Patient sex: M
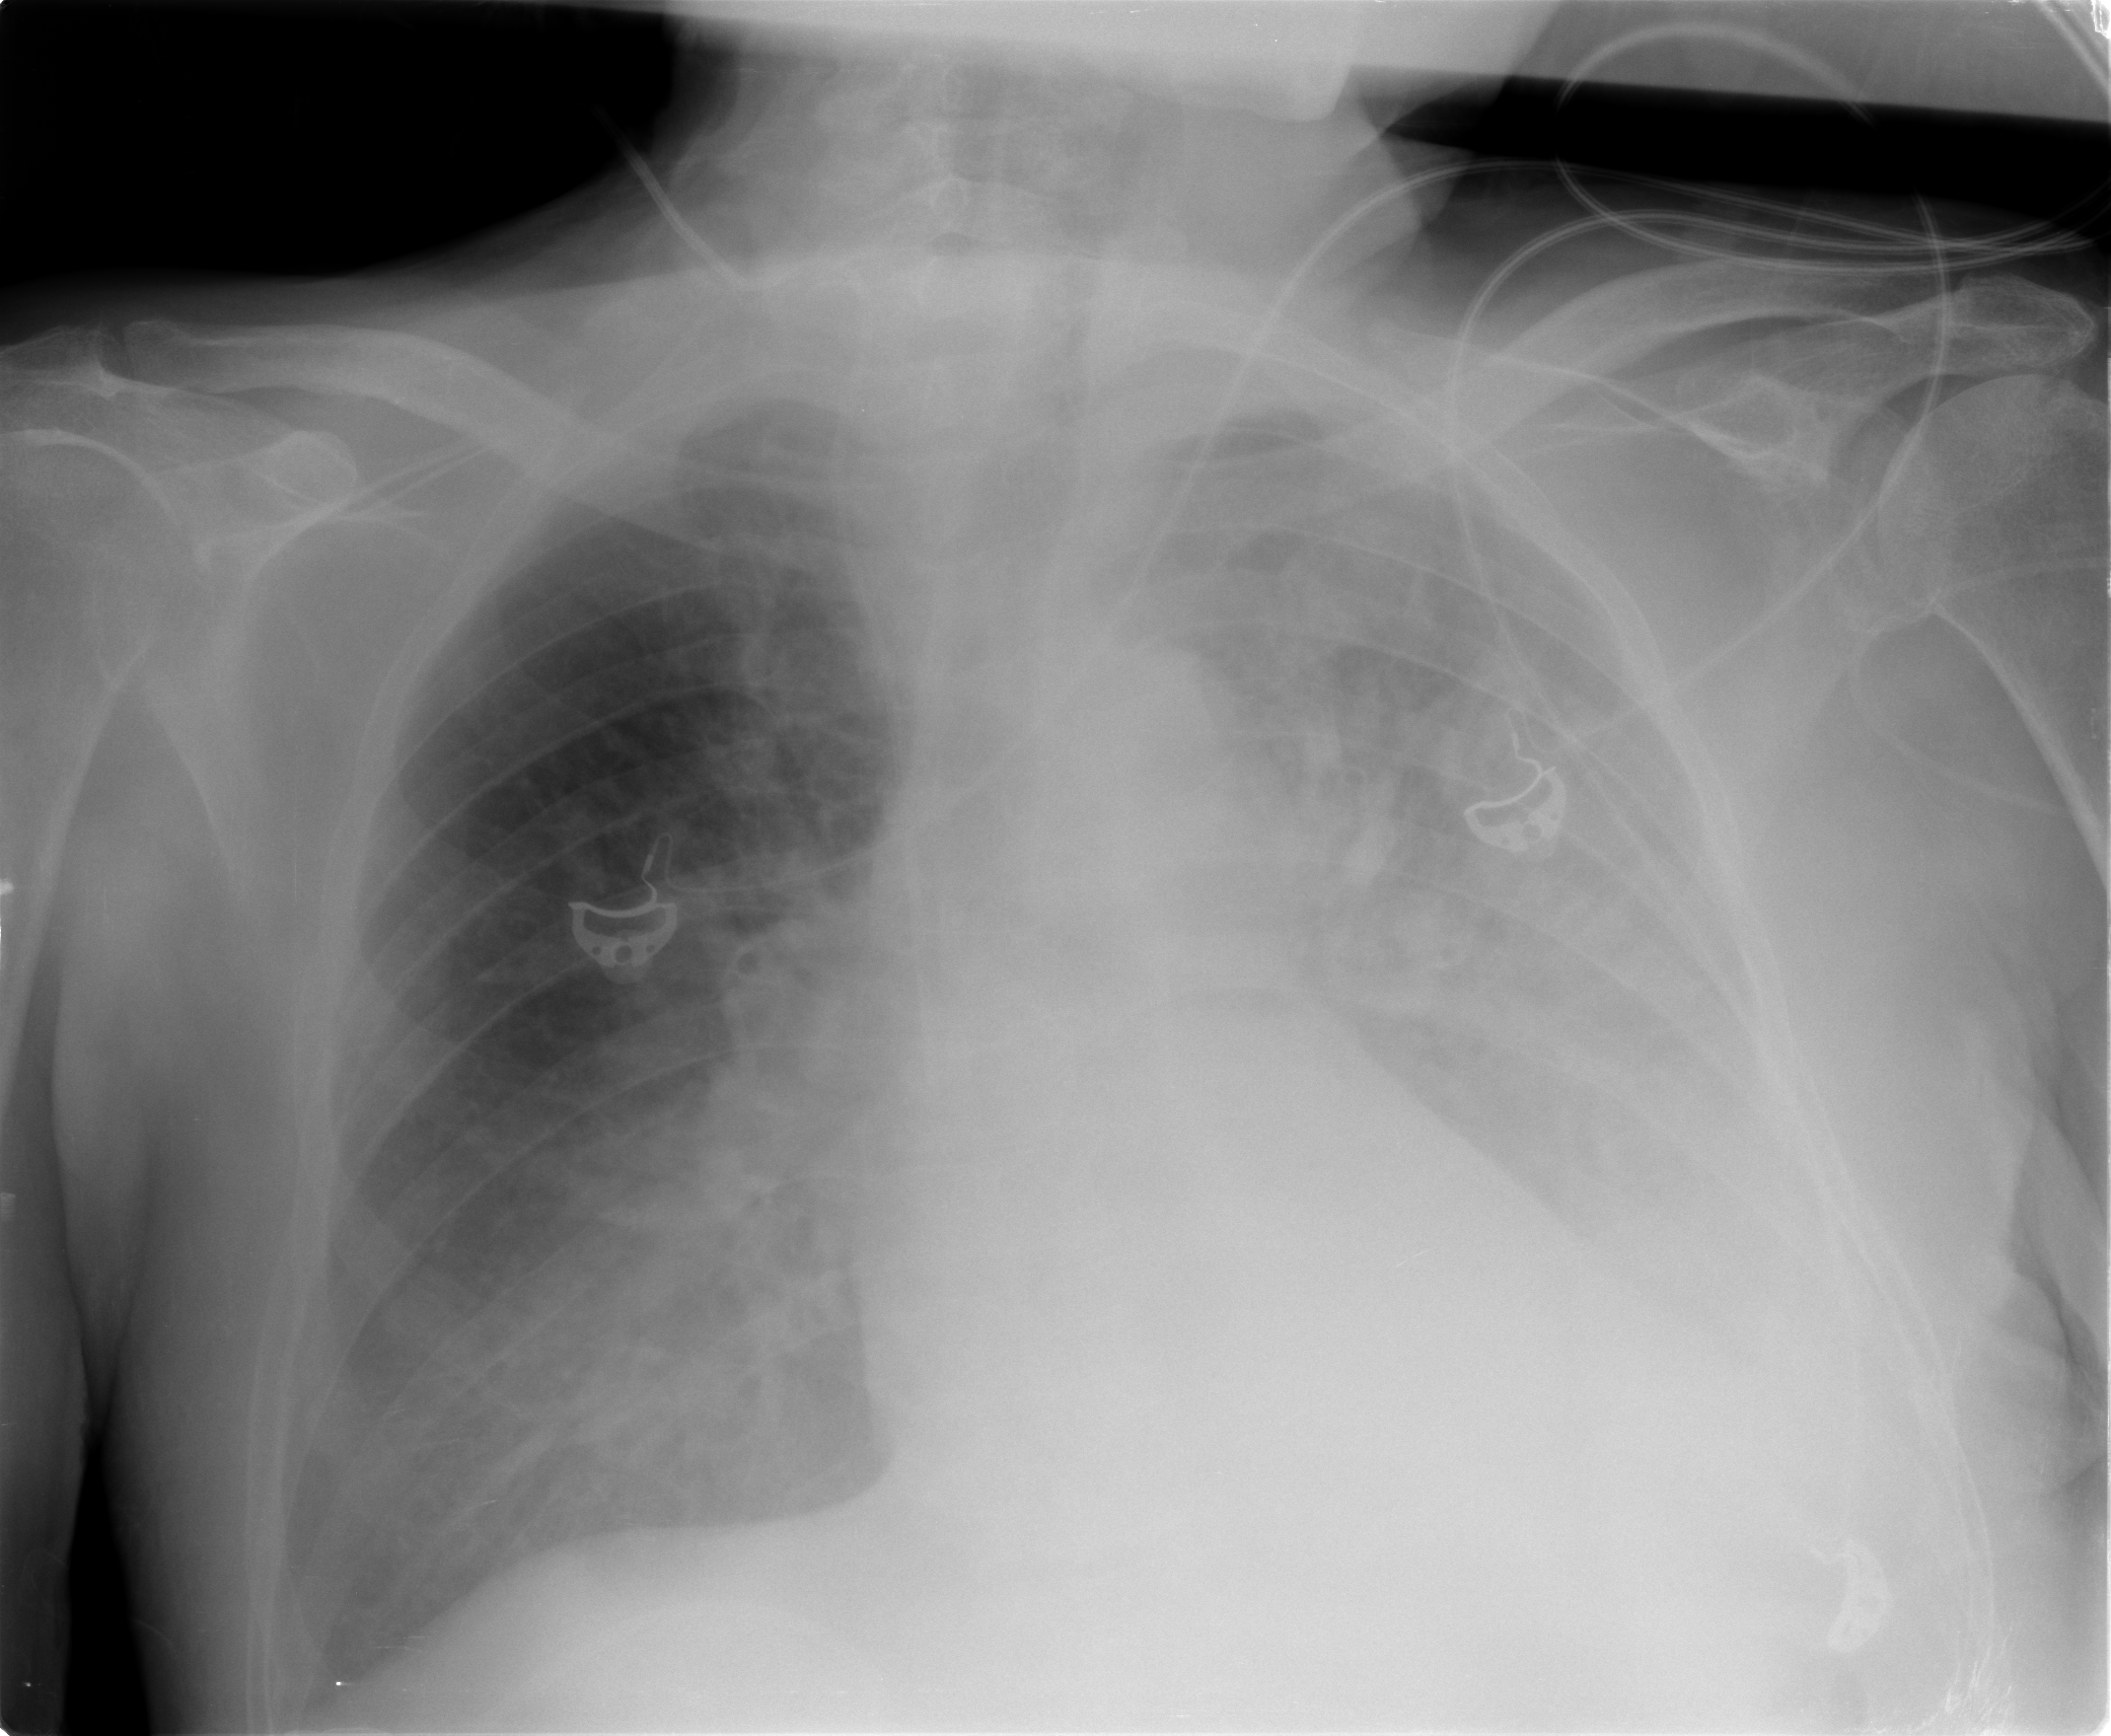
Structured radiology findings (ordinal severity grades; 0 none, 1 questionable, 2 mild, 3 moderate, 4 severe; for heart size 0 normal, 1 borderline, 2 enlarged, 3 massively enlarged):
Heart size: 0
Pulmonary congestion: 0
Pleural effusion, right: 0
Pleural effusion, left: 2
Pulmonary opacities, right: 0
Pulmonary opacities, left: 1
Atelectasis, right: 0
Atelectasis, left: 2